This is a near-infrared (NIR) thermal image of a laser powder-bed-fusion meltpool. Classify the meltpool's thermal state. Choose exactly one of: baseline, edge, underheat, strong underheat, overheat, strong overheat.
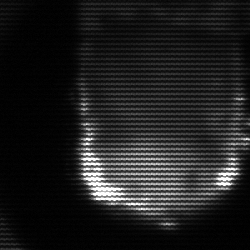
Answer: baseline